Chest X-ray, PA view. Patient: 40 years old, sex F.
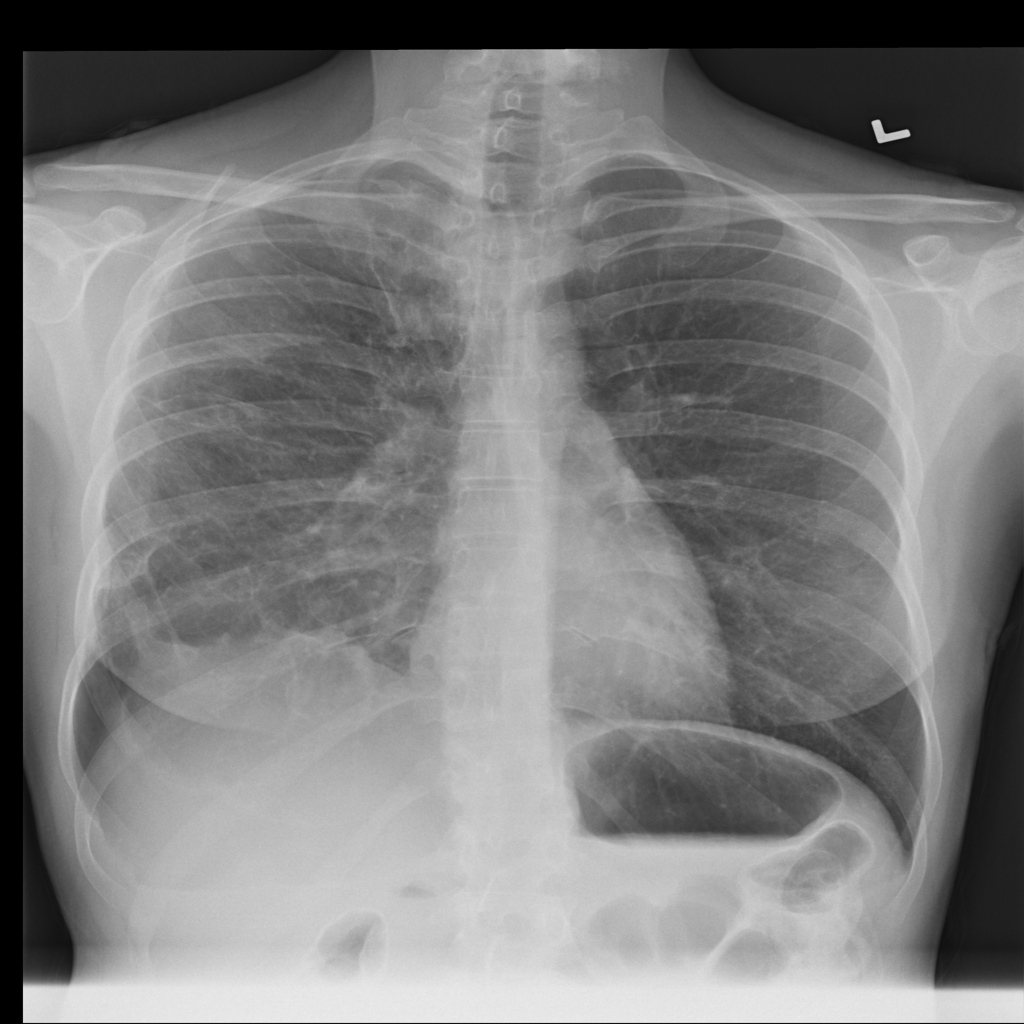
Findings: No Finding